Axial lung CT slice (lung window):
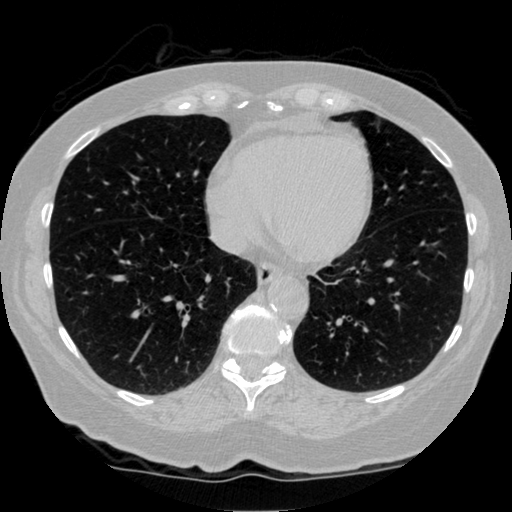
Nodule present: no